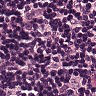
Metastatic tissue present: no